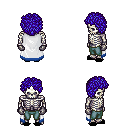
a pixel art fantasy rpg character, male body template, skeleton, white trimmed cape, teal pants, blue curly afro hairstyle, metal gloves, black slippers, four views (front, back, left, right), 2x2 character sprite sheet, small pixel art, hard edges, no anti-aliasing